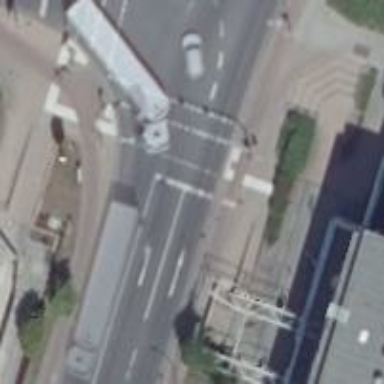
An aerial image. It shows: Road crossing with traffic signals.